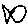
Label: fish